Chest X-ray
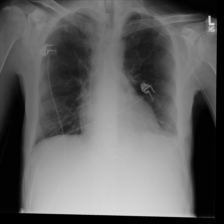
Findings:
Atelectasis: negative
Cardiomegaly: negative
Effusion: negative
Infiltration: negative
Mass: negative
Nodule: negative
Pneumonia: negative
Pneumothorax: negative
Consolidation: negative
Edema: negative
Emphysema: negative
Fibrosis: negative
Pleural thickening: negative
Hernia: negative